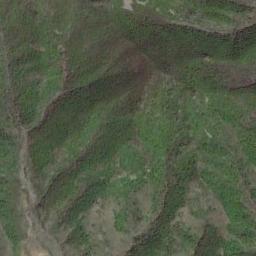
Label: mountain